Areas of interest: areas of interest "Logistics and Express Delivery"
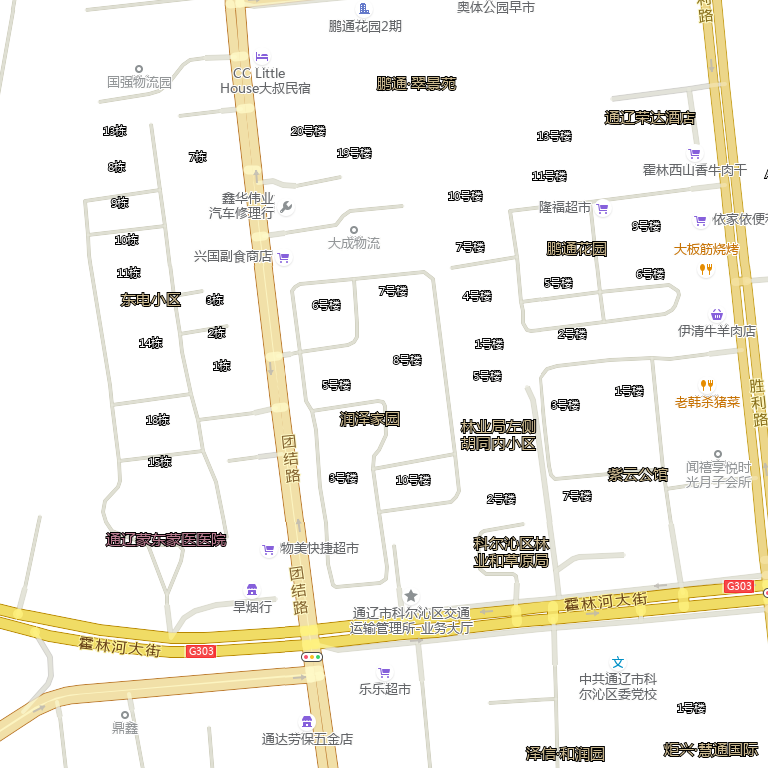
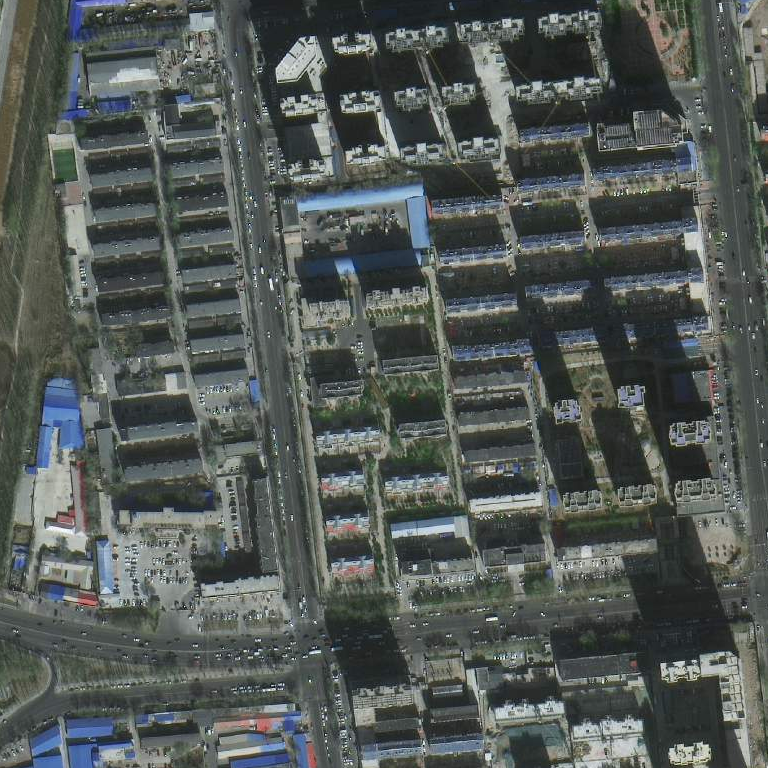